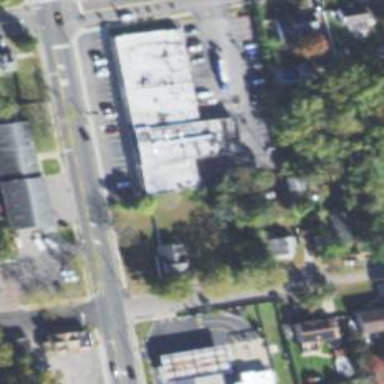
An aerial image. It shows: Supermarket.